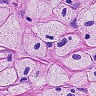
Metastatic tissue present: no